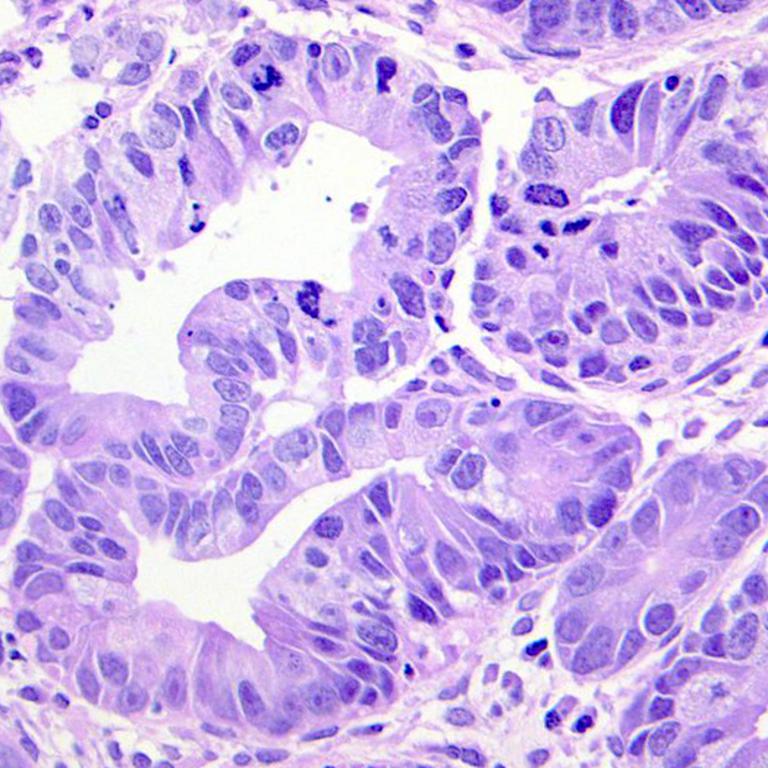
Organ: colon
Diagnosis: adenocarcinomas